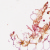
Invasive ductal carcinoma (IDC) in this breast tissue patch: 0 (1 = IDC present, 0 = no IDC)